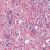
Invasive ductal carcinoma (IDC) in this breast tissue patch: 1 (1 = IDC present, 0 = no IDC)